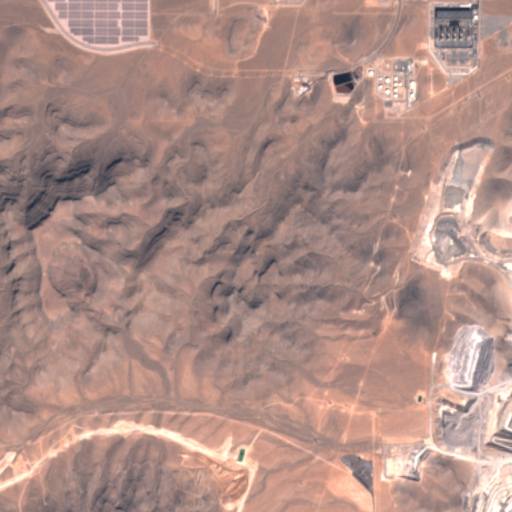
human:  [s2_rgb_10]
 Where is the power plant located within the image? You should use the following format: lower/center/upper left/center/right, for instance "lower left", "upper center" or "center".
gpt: The power plant is located in the upper right of the image.
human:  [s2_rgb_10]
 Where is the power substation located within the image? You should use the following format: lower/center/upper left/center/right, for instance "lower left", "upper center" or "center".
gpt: The power substation is located in the upper right of the image.
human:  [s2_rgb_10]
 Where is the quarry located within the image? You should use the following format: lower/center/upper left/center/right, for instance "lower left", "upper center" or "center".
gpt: The quarry is located in the right of the image.
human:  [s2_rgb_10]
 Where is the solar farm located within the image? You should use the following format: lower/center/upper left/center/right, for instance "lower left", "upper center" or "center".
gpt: The solar farm is located in the upper left of the image.
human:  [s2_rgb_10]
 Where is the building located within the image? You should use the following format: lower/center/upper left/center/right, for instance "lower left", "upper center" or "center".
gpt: The building is located in the upper right of the image.
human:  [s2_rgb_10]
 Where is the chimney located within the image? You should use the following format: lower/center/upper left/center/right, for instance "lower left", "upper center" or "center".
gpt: The chimney is located in the upper right of the image.
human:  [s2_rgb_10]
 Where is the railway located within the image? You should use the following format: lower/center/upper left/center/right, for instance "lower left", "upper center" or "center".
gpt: The railway is located in the lower right of the image.
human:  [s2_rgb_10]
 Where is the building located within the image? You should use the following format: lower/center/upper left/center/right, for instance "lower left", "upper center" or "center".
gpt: The building is located in the upper right of the image.
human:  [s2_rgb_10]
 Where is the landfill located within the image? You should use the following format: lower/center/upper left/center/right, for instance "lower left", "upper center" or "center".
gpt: There is no landfill in the image.